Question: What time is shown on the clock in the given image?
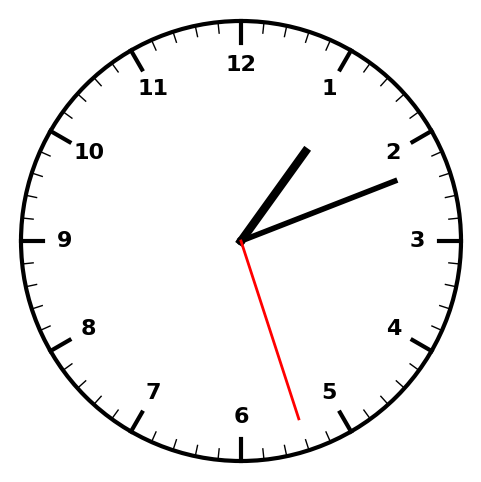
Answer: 01:11:27